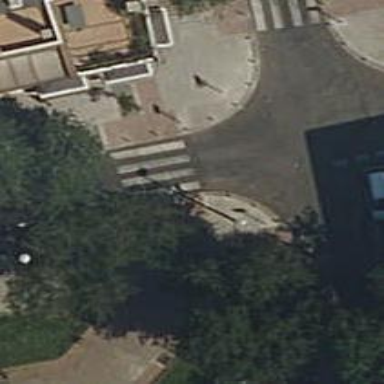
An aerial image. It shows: Sidewalk made of paving stones.